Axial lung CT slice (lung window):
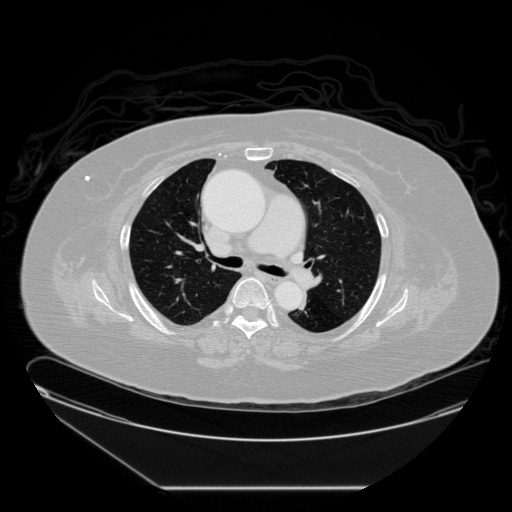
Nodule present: no